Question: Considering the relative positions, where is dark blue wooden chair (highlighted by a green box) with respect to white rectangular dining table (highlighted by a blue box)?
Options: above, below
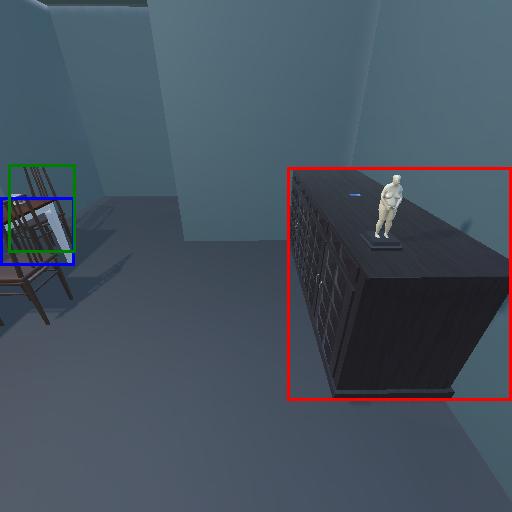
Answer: above